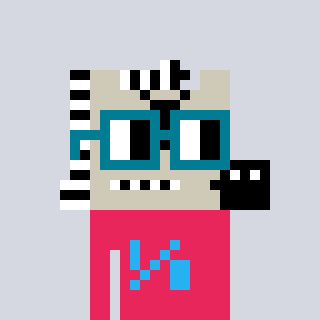
a pixel art character with square dark green glasses, a zebra-shaped head and a redpinkish-colored body on a cool background